Question: i'm trying to put a ul next to the image but every time somehow still a white space above the ul, so i would like to know if this is normal.
thanks
'''
.card {float: left;
display: inline;
width: 260px;
height: 100px;
margin-bottom: 10px;
margin-right: 10px;
border: 1px solid #e6e6e6;
}
.card ul {float: left;
border: 1px solid #000;
padding:0;
margin:0;
width:auto;
}
.card img {float: left;
}
<div class="block3">
<div class="clearfix">
<% @users.each do |user| %>
<div class="card">
<%= link_to(image_tag(user.avatar.url(:post).to_s),user_url(user.id)) %>
<ul>
<li class="clearfix">
<li>
<p class="name">
<%= link_to user_path(user.id) do %>
<%= user.name %> <%= user.surname %>
<% end %>
</p>
</li>
</li>
</ul>
</div>
<% end %>
</div>
</div>
'''
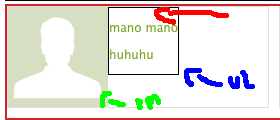
Answer: Inspect the element with Firebug or in Chrome (right-click -> Inspect Element) and check if there is any default styling, either from your browser or any default stylesheet you're using. This will also tell you the source of the styling.
It looks like you're adding the name as a '<p>' element -- Firefox and Safari both add 1em margin to paragraphs by default (<URL> so that may be your problem right there.
You may also want to use a CSS reset template clear out the defaults.